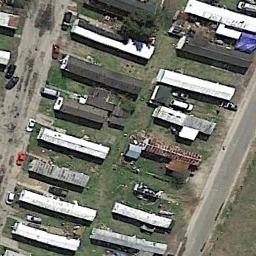
Label: residential